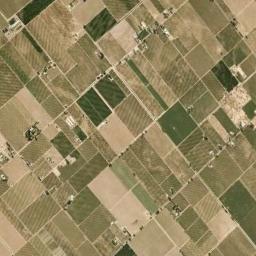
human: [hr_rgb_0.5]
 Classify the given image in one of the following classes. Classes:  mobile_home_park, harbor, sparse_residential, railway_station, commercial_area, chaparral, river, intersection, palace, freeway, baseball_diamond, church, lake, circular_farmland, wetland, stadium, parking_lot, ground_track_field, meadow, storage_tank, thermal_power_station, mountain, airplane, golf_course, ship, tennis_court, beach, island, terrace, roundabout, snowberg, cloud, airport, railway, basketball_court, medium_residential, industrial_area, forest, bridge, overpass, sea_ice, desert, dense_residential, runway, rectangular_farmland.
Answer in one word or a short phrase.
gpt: rectangular_farmland